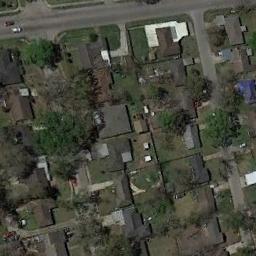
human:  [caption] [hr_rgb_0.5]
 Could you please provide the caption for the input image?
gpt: The medium residential is on the grass next to some trees and road .

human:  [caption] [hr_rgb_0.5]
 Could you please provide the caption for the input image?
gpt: Many trees and buildings are in medium residential area .

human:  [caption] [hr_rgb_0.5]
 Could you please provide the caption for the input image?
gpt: The medium residential area has lots of houses arranged in lines and some trees are among these houses .

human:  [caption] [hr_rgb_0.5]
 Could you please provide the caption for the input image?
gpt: There are many black buildings and some green trees on the medium residential area .

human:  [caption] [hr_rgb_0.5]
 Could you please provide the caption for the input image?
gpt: There are many medium-sized houses .